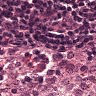
Metastatic tissue present: no